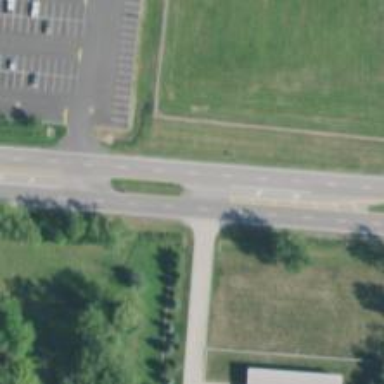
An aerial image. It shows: Primary road with asphalt surface.